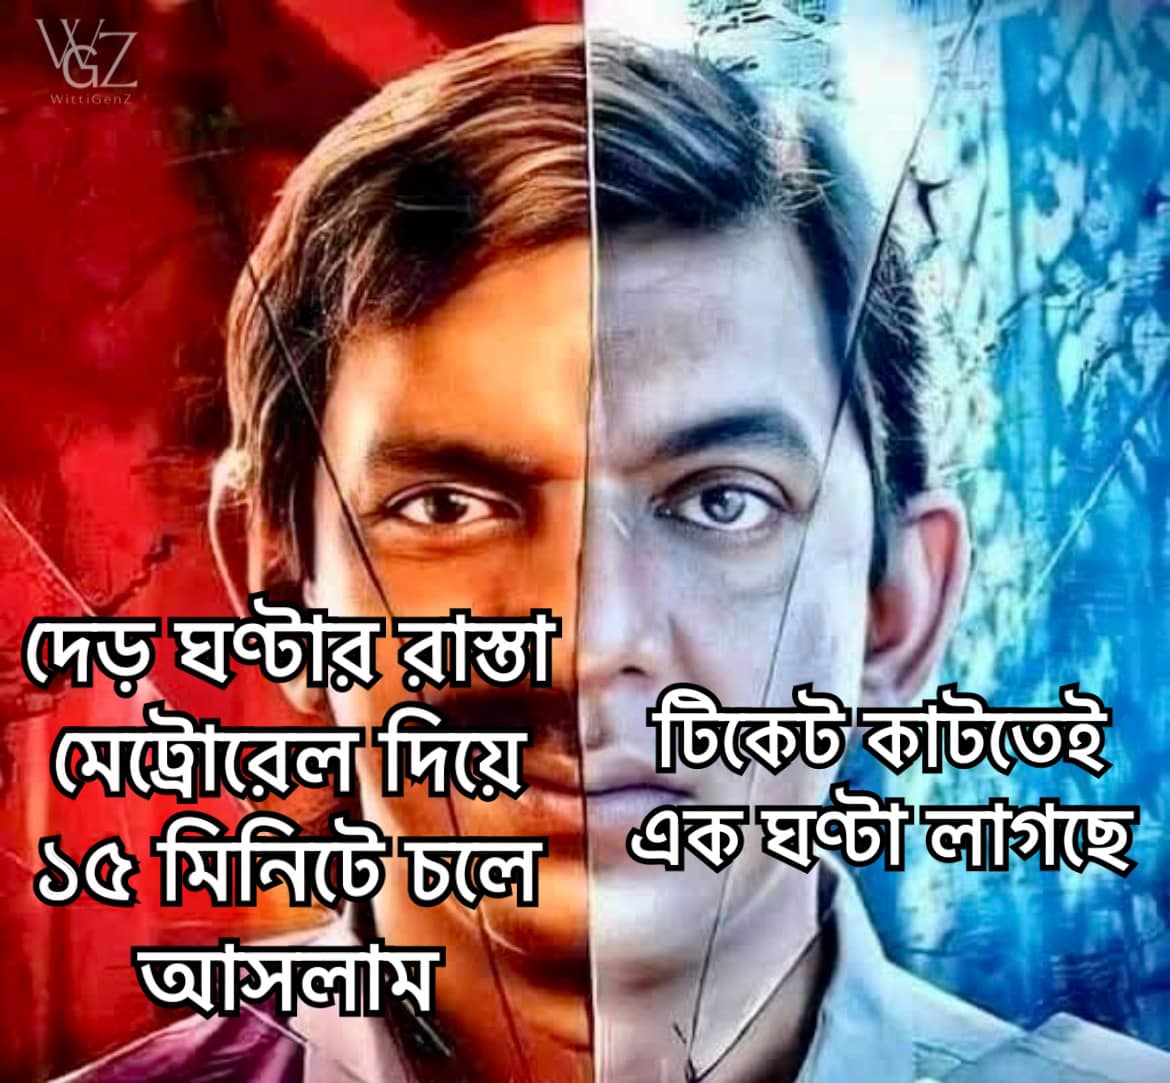
Text: দেড় ঘন্টার রাস্তা মেট্রো রেল দিয়ে ১৫ মিনিটে চলে আসলাম টিকেট কাটতেই এক ঘন্টা লাগছে
Label: Non Hate